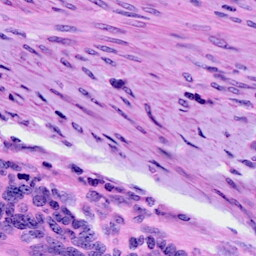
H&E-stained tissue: Cervix